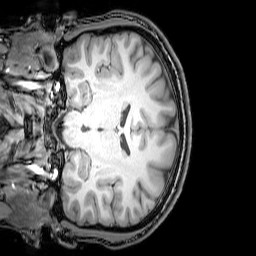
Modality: T1w
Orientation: coronal
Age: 21
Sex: male
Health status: healthy
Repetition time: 0.081 s
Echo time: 0.037 s